Question: I work in the aviation industry, and I am trying to understand this UML diagram. I did a little bit of UML in college. Can you help me to interpret this diagram?
- -

I didn't understand how to read the graph.
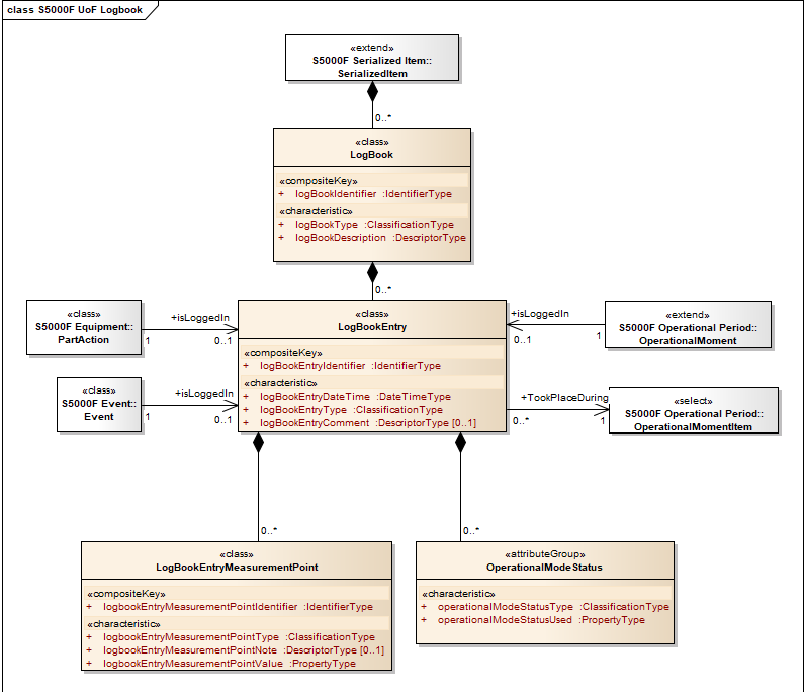
Answer: '"extend"'and '"select"' are stereotypes which were given a certain meaning in the domain of that model. Usually a profile is used to define the sterotypes and their meaning. So the best is you contact the author of the diagram and ask about it. There is no general answer. It looks a bit like these are meant to be requirements.
The "black arrows" with the lozenge are associations that are given a composite aggregation attribute. The lozenge-side is responsible for the lifetime of the other side. Means it will destroy them when it is destroyed itself.
Fun note about the "class" (as per comment from <URL> from p. 99 of UML 2.5:
> If the default notation is used for a Classifier, a keyword corresponding to the metaclass of the Classifier shall be shown in guillemets above the name. The keywords for each metaclass are listed in Annex C and are specified in the notation for each subclass of Classifier. No keyword is needed to indicate that the metaclass is Class.
So putting that keyword there is like painting "car" on a car to make it a car, obviously.